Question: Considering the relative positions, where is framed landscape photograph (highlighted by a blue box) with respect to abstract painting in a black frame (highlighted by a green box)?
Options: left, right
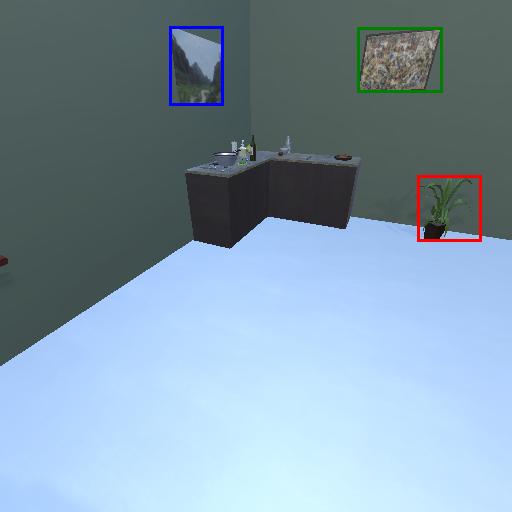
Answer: left